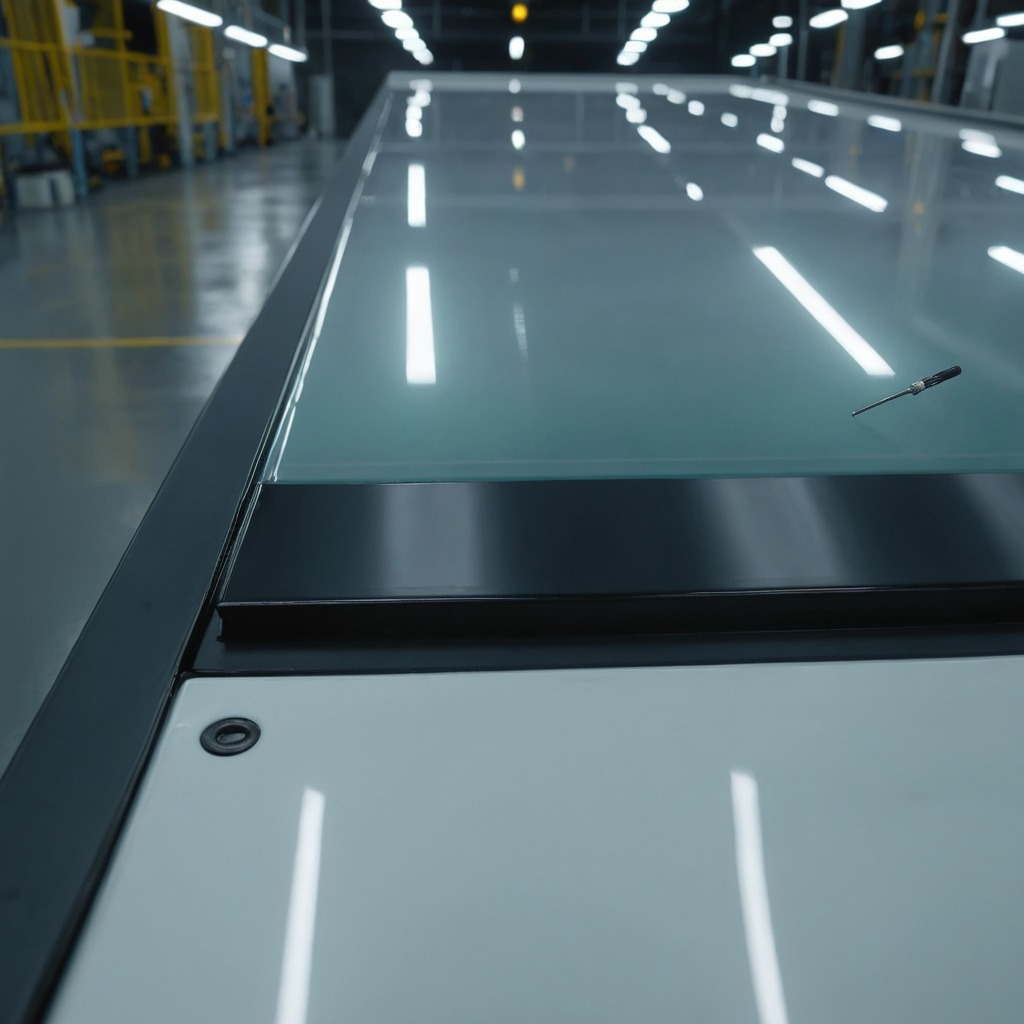
A screwdriver is lying on the table in a ship maintenance bay.